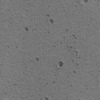
Label: not_dusty